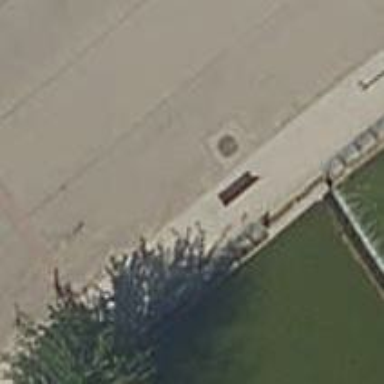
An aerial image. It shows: Bench for seating.